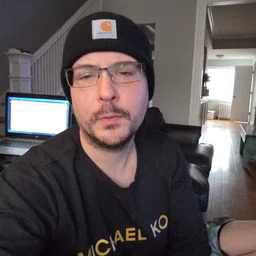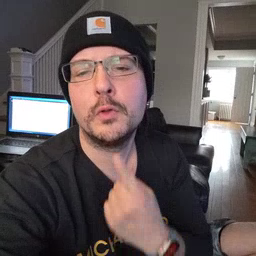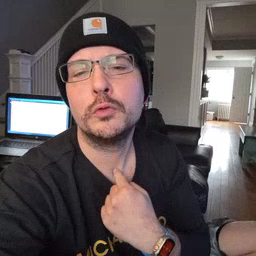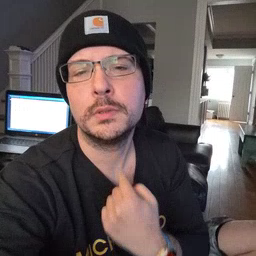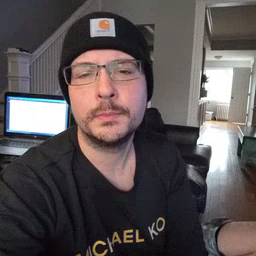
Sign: thirsty